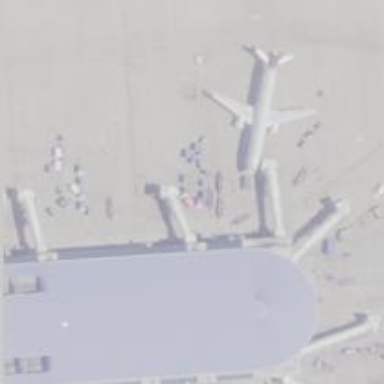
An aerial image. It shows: Airport gate.